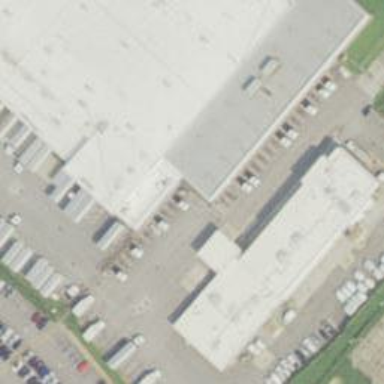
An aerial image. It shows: Commercial building.